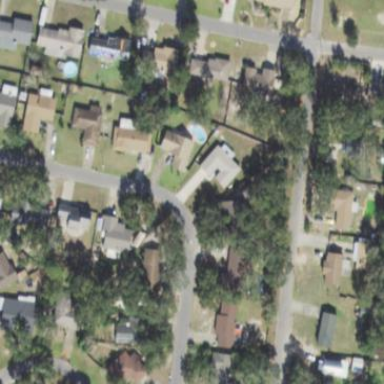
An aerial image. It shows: Residential area composed of single-family homes.